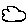
Label: cloud